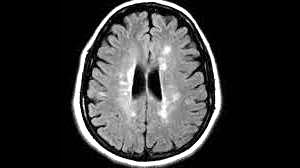
Label: notumor